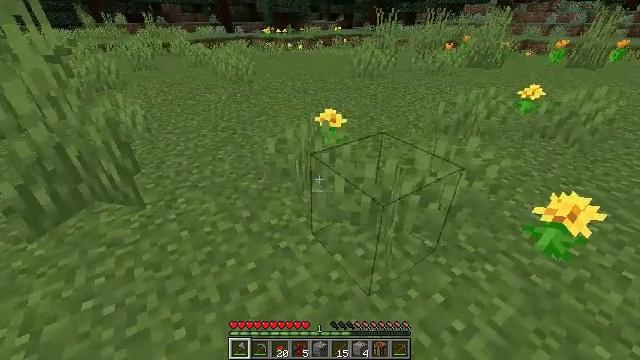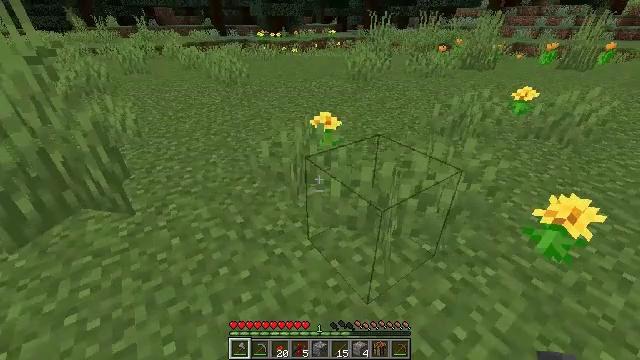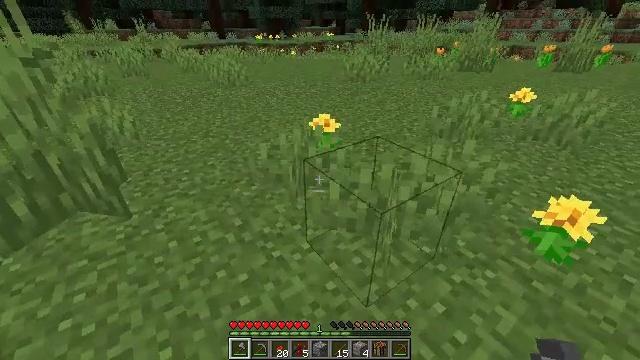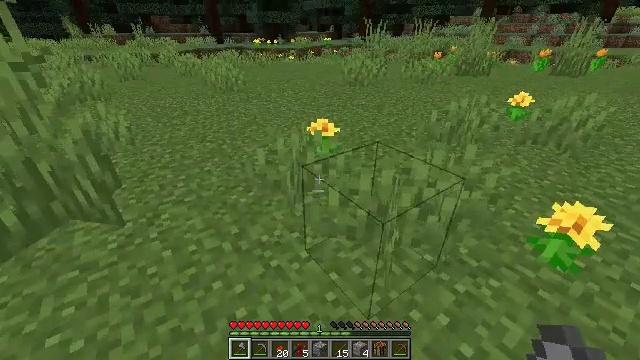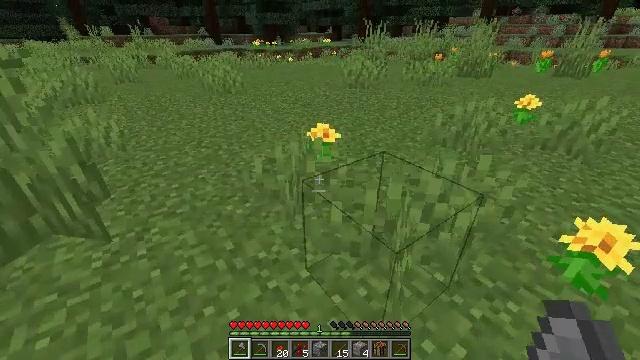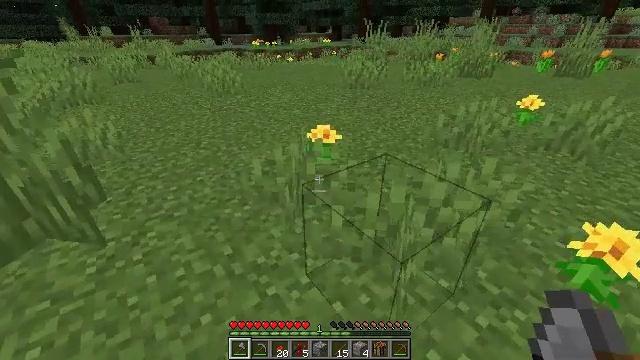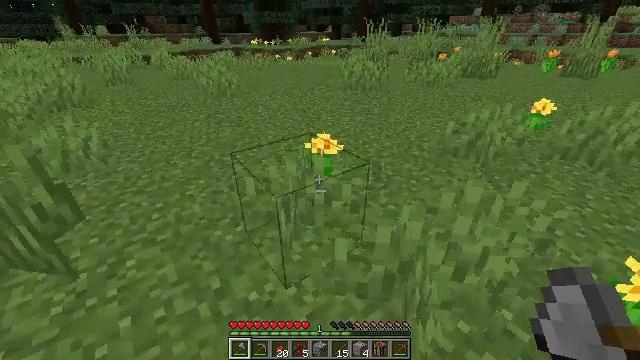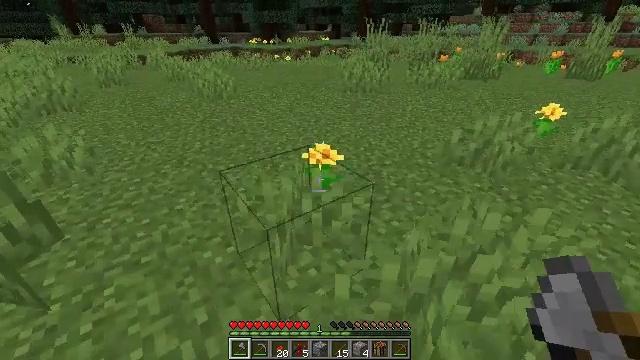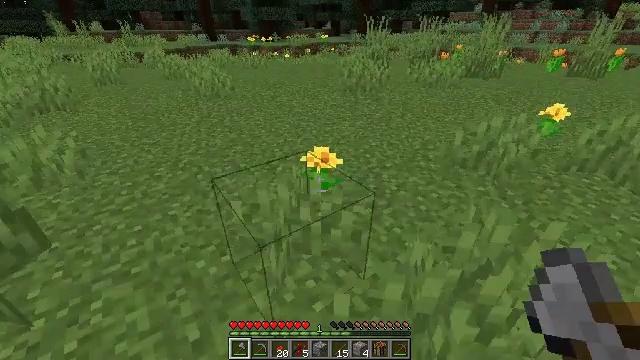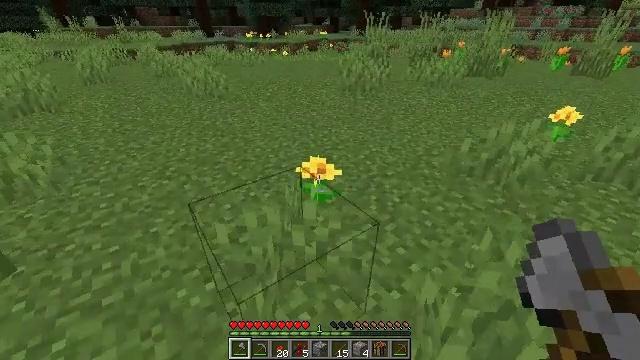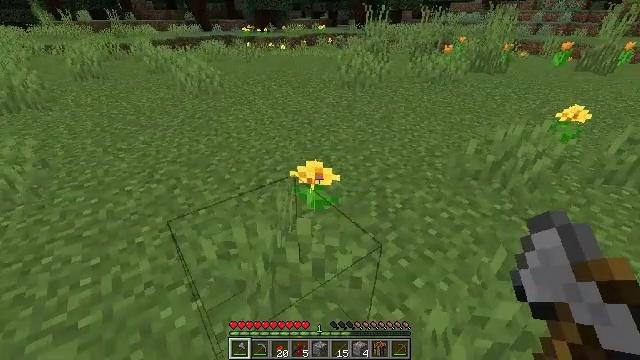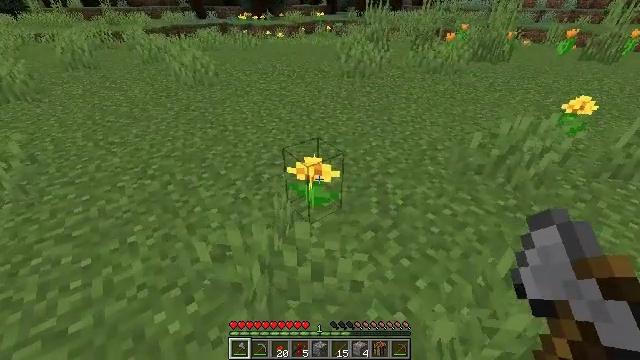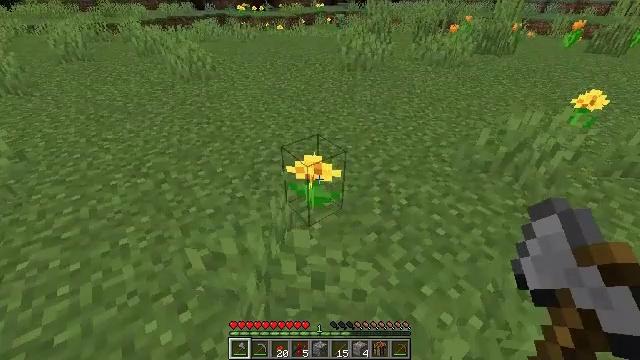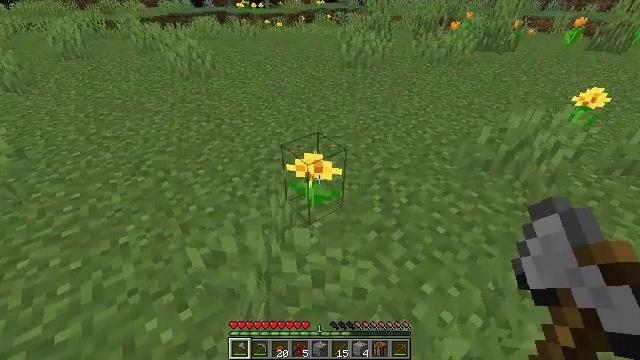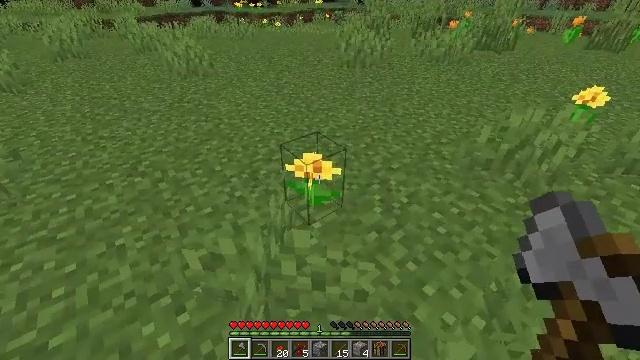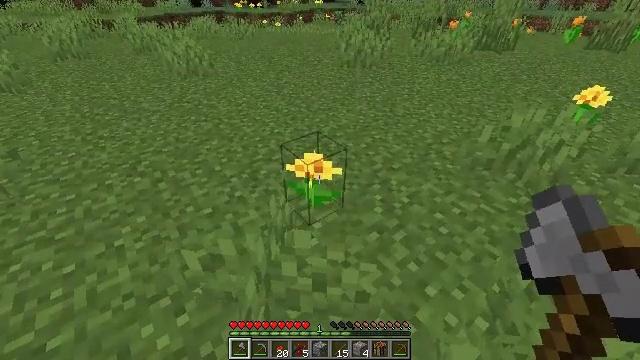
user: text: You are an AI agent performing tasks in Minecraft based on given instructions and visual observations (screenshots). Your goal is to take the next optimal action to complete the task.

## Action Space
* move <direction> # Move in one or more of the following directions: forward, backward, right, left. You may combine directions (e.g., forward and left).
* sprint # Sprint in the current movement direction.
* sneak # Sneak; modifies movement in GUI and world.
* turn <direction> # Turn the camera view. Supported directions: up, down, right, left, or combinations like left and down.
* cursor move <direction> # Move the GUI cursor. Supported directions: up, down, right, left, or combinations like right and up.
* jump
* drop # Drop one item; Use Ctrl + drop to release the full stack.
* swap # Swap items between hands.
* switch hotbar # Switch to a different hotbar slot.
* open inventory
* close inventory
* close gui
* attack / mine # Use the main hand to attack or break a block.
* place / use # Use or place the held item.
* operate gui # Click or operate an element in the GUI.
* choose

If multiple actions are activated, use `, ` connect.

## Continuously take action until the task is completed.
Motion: motion action
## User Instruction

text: Collect a dandelion flower.
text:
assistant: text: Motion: turn right
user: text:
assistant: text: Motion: no_op
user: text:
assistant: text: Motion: move forward
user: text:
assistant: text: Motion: move forward
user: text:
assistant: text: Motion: move forward
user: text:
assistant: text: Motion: move forward
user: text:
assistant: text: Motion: move forward
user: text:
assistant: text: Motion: move forward
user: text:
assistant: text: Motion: move forward
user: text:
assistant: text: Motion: move forward, turn down
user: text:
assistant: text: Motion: turn down
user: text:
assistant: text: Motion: turn down
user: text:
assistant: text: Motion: no_op
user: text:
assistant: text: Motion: no_op
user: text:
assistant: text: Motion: no_op
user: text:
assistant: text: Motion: no_op
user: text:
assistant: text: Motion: attack / mine
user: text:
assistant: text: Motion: attack / mine
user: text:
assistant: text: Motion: move forward
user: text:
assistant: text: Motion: move forward
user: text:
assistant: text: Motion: move forward
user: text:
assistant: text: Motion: move forward
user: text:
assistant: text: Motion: move forward
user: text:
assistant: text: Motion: move forward
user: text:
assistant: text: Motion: move forward
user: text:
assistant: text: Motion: move forward
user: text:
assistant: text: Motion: move forward, turn right and down
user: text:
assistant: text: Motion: move forward, turn right
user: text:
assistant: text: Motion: turn right
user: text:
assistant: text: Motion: turn right